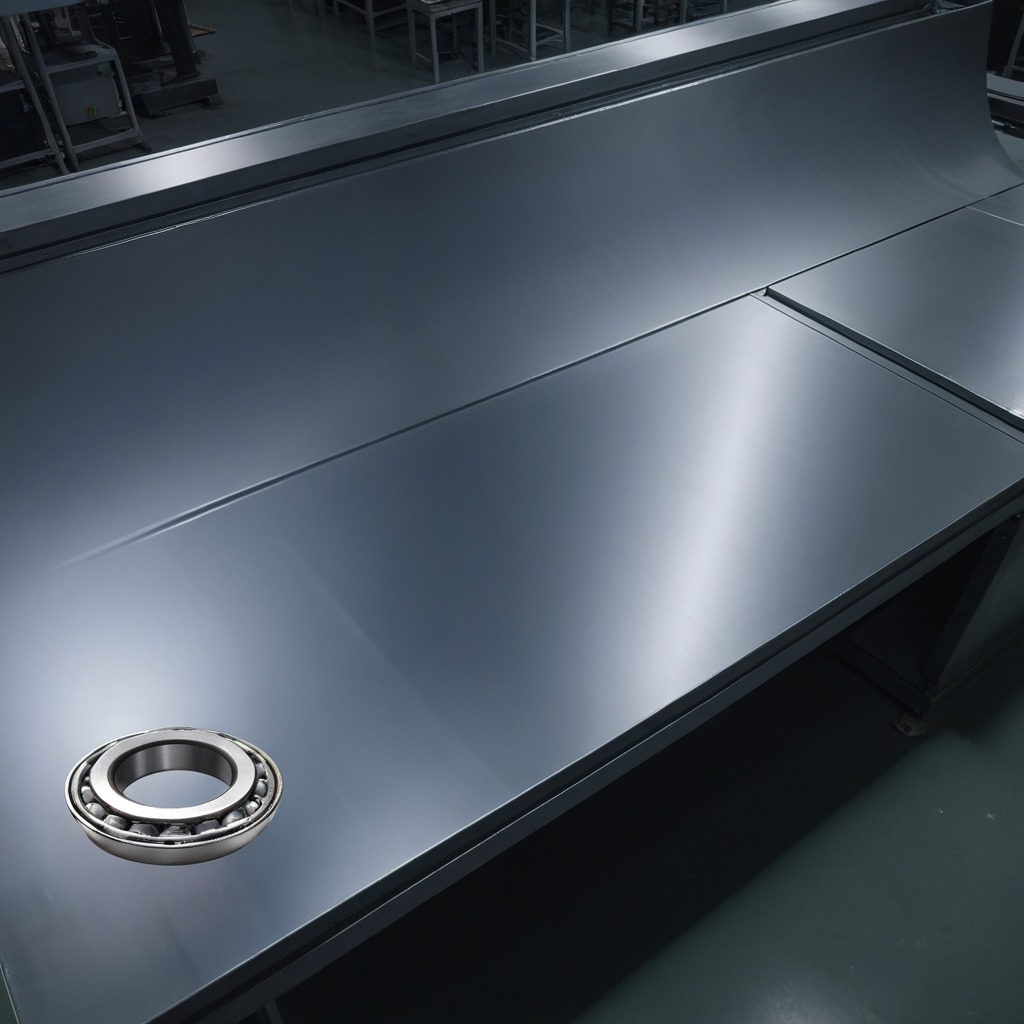
A metal ball bearing is lying on the tabletop.